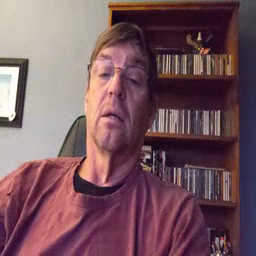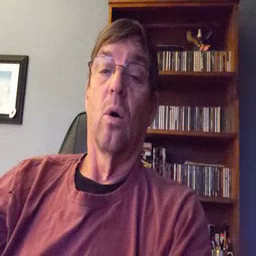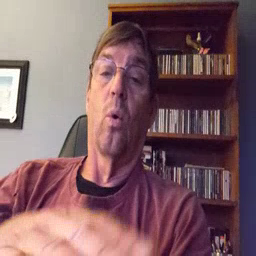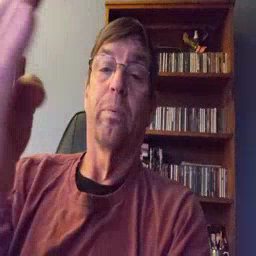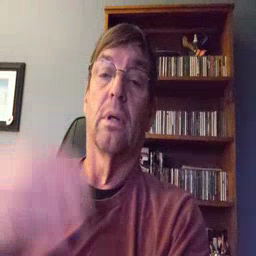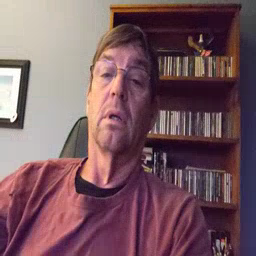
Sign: open